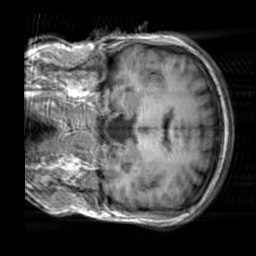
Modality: T1w
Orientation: coronal
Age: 35
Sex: male
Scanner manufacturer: siemens
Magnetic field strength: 3 T
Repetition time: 2.3 s
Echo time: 0.00303 s